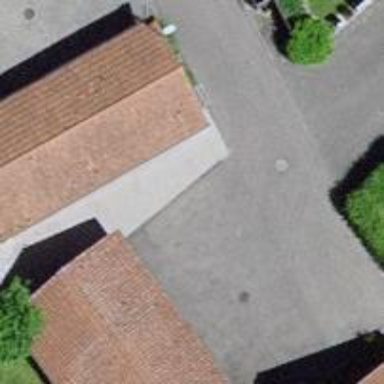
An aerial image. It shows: Paved residential road.